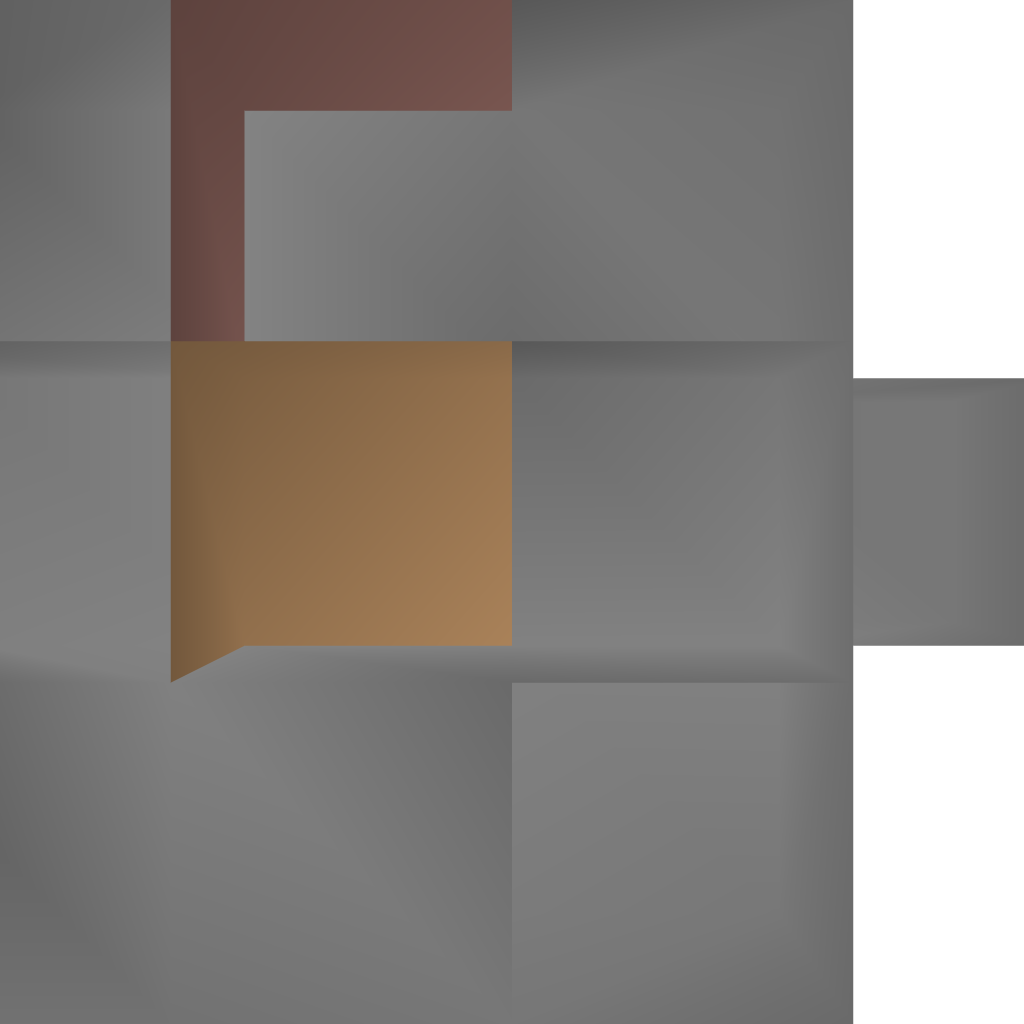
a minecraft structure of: defense machine bad low quality